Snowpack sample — Rabbit Ears Pass, Jackson County, Colorado, USA (12/17/25, 1:08 PM MST)
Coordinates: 40.387, -106.625
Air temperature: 34 °F
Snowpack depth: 46 cm
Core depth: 30 cm
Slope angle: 6°, slope face: 165°
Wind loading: medium
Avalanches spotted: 0
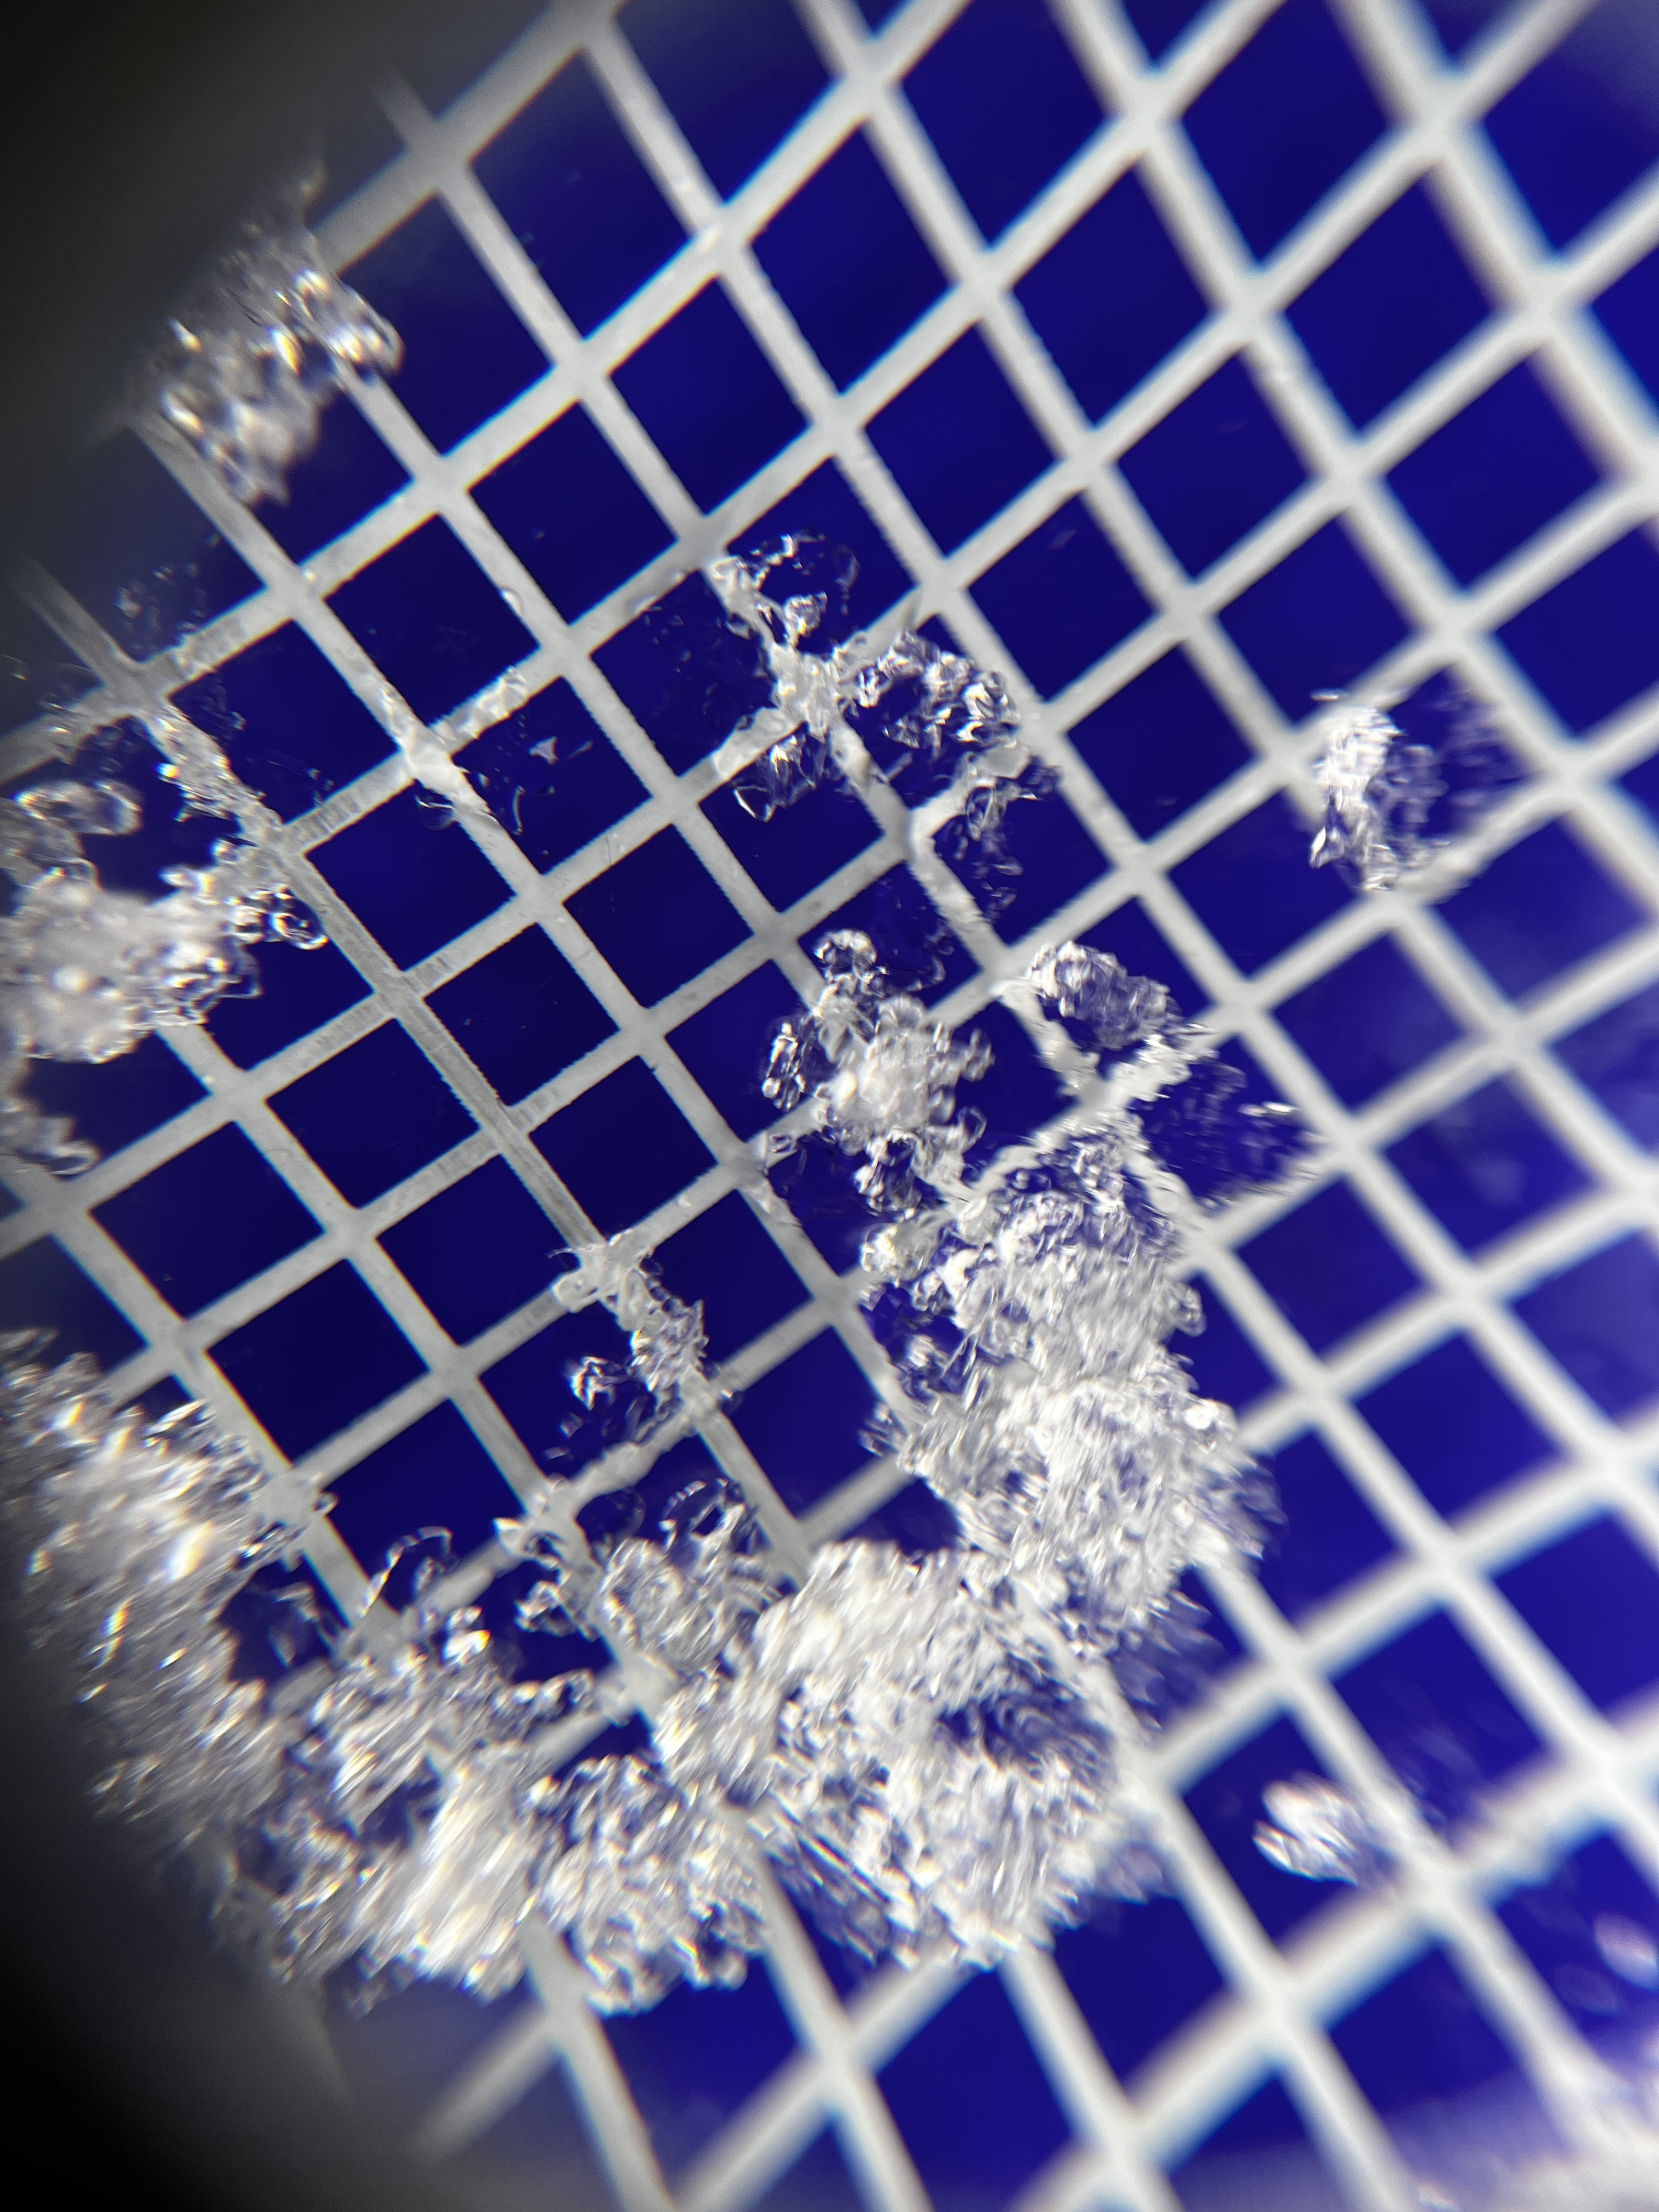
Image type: magnified_profile
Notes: No avalanches spotted nearby, although collected in a meadowy area with minimal risk on this face of the pass.